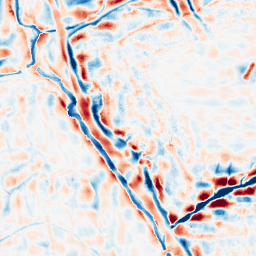
Category: wavelet
Decomposition family: wavelet_dwt
Decomposition parameters: wavelet: db4
level: 4
Upsampling method: bspline
Upsampling parameters: scale: 4
Upsampling scale: 4